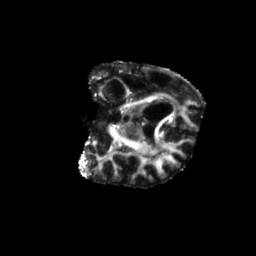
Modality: FA
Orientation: coronal
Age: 53
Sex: male
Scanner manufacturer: siemens
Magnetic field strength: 3 T
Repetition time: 5.25 s
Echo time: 0.08 s